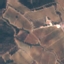
Land use / land cover: PermanentCrop